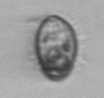
Label: Pleuronema